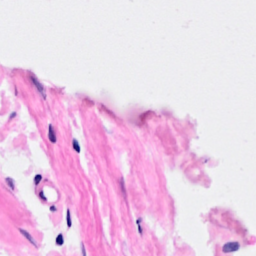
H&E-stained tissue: Breast